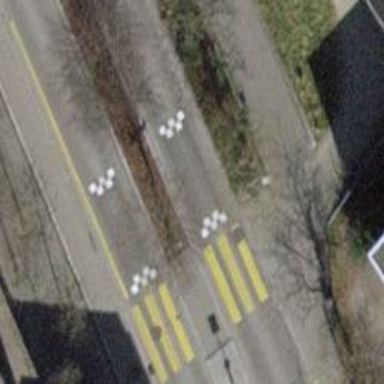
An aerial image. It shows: Traffic cushion.